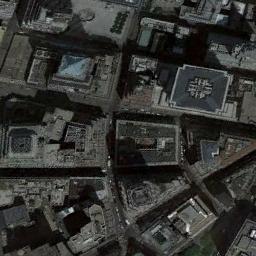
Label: commercial_area